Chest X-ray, PA view. Patient: 31 years old, sex M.
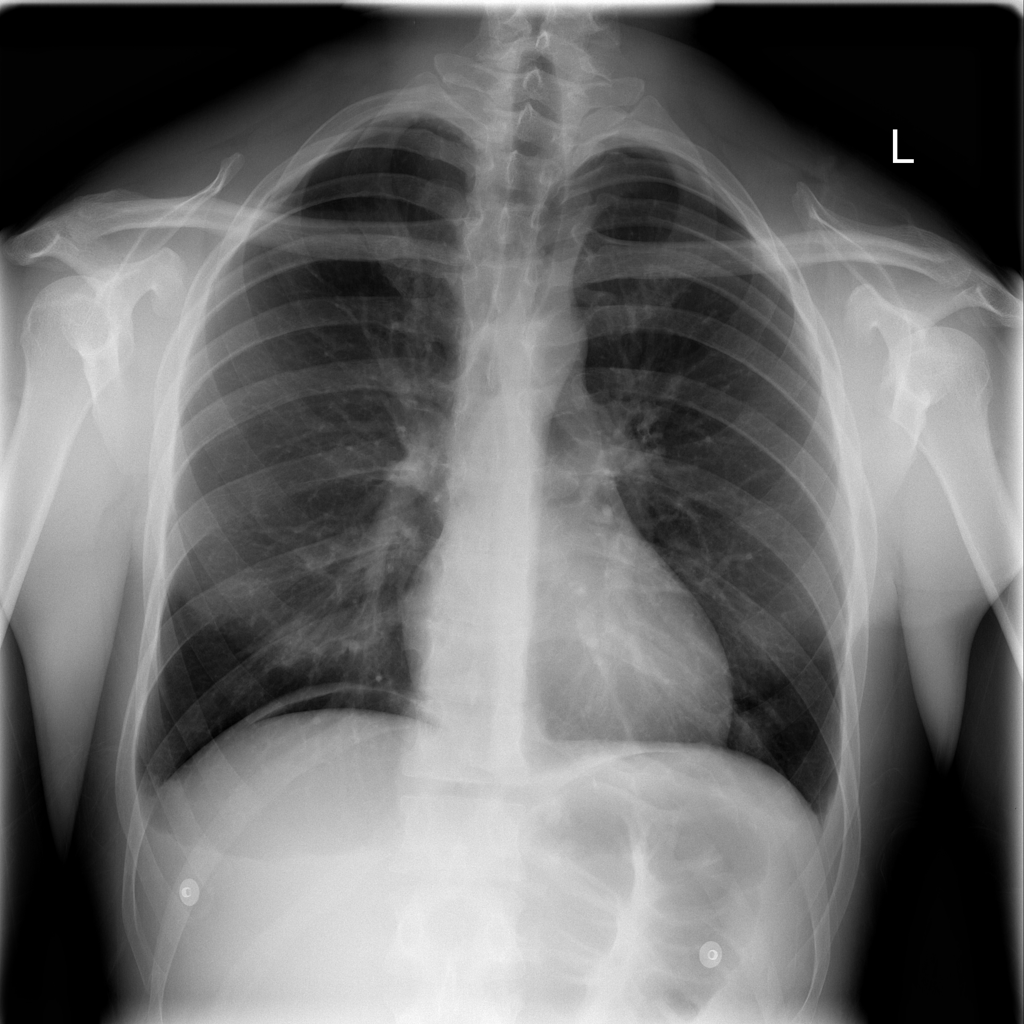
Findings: Effusion